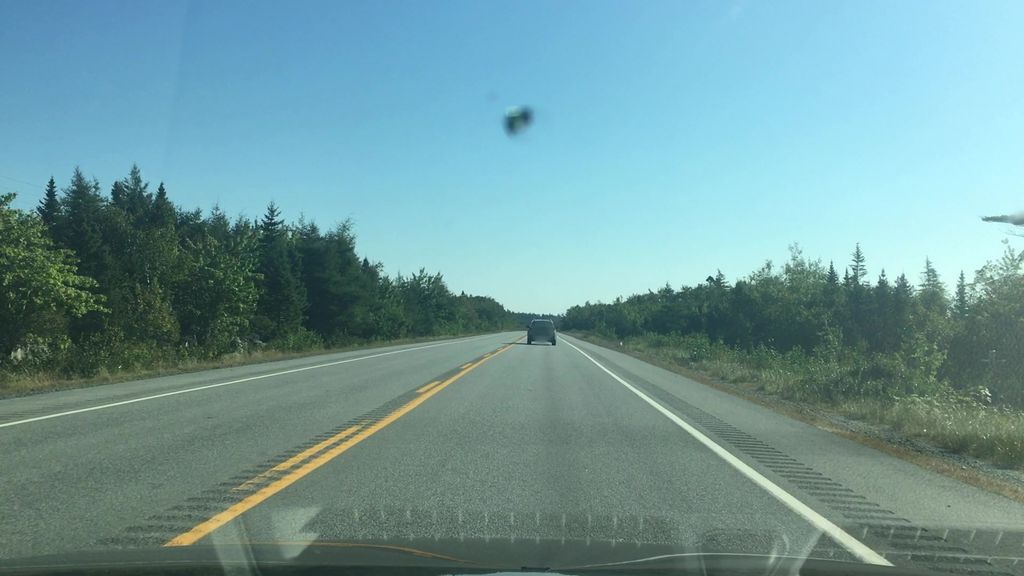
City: halifax